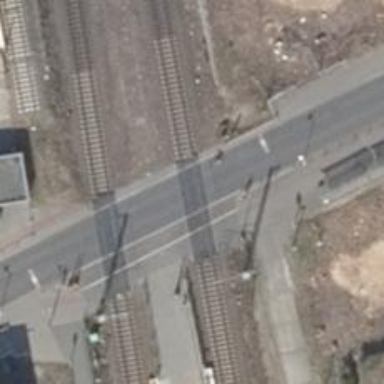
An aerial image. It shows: Crossing with traffic lights and saltire crossing marking.